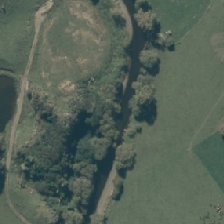
Land cover: grose_broom